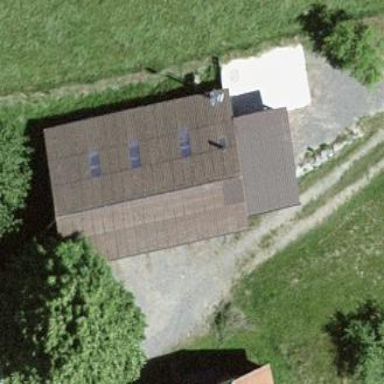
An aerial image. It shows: Shed building.